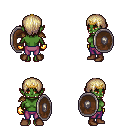
a pixel art fantasy rpg character, female body template, orc, green skin, leather shoulder armor, magenta pants, white blonde plain hairstyle, gold tiara, gold gloves, brown shoes, shield, four views (front, back, left, right), 2x2 character sprite sheet, small pixel art, hard edges, no anti-aliasing